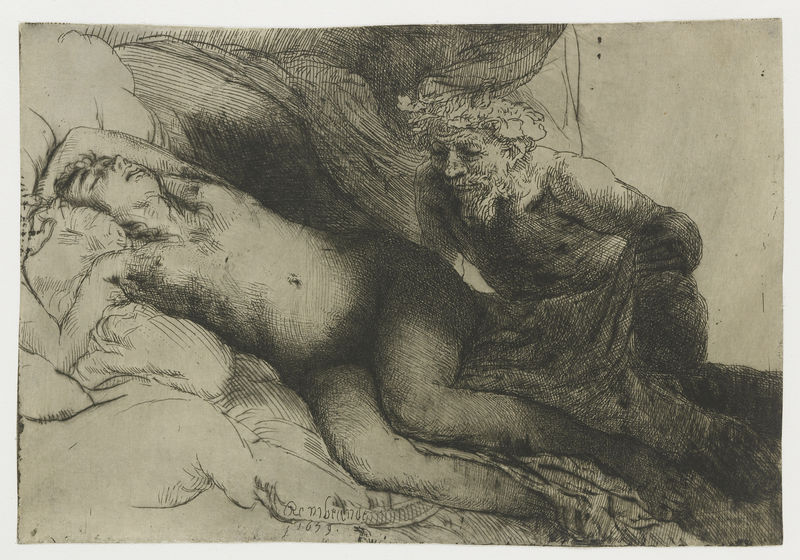
Titel: Jupiter en Antiope: grote plaat
Künstler: Rembrandt Harmensz. van Rijn
Standort: Amsterdam
Institution: Rijksmuseum
Schlagwörter: akt, mann, nackt, schlaf, frau, zeichnung, alt, decke, voyeur, alter mann, kissen, bett, nabel, betrachtung, liegend, diwan, radierung, stich, übergriff, picasso, satyr, ekstase, lust, nymphe, wollust, heimlich, heimlichkeit